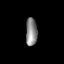
Tissue: lung
Cell type: Fibroblasts
Senescence score: 0.5743
Nuclear area (px): 316
Mean DAPI intensity: 136.07